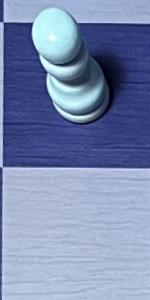
Label: Empty